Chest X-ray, PA view. Patient: 34 years old, sex M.
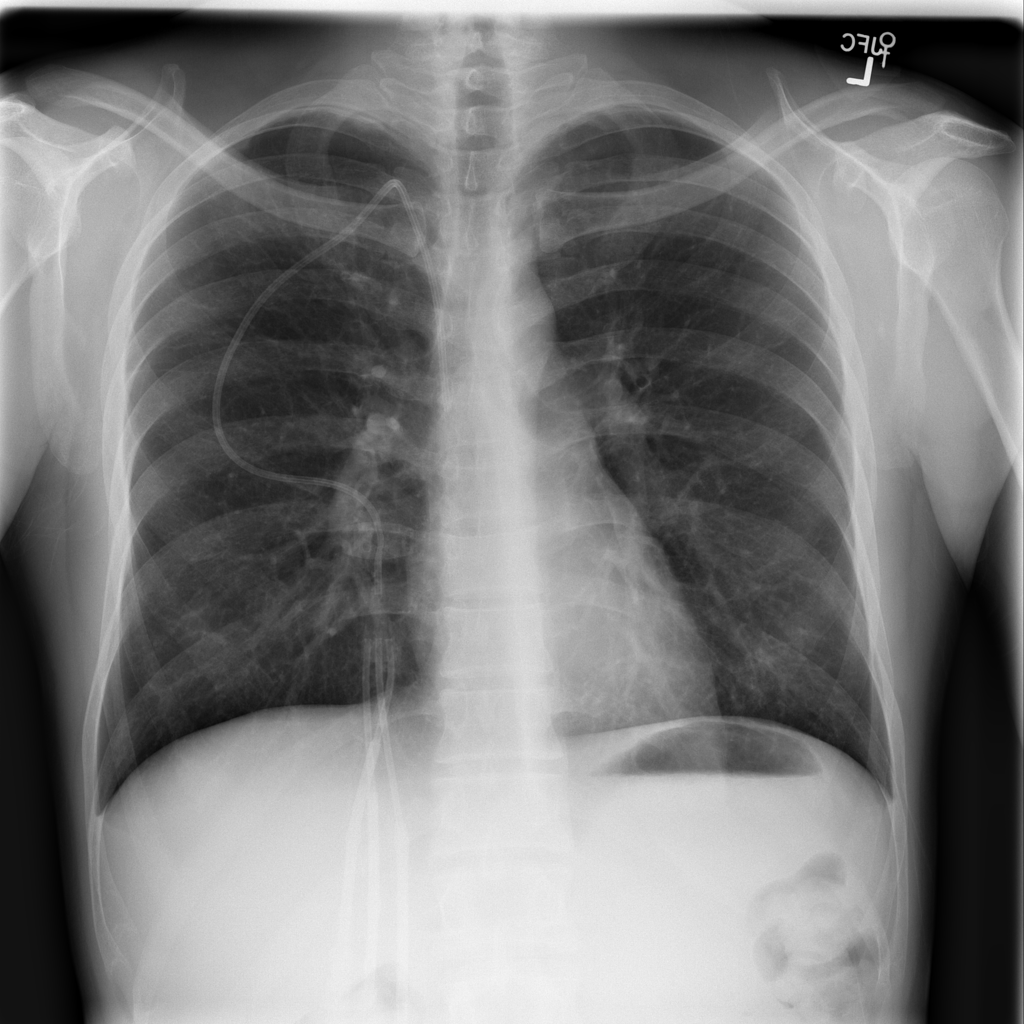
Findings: Nodule, Pleural_Thickening